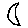
Label: moon